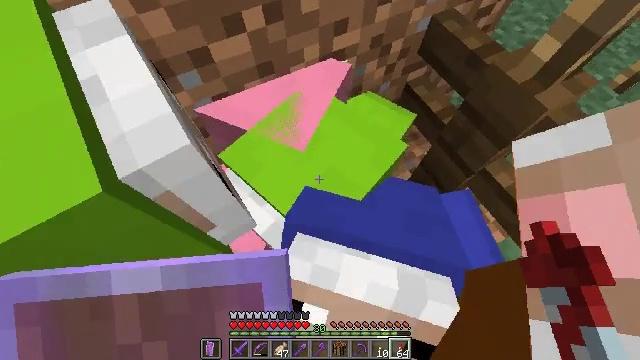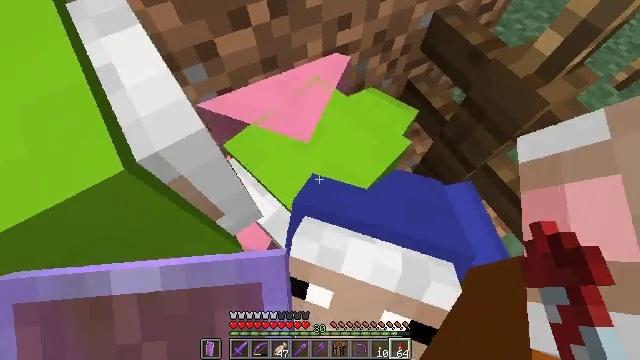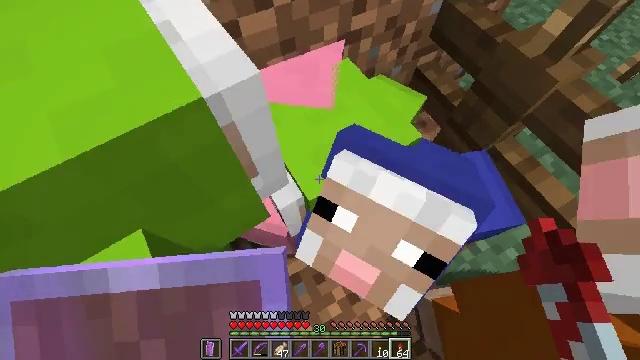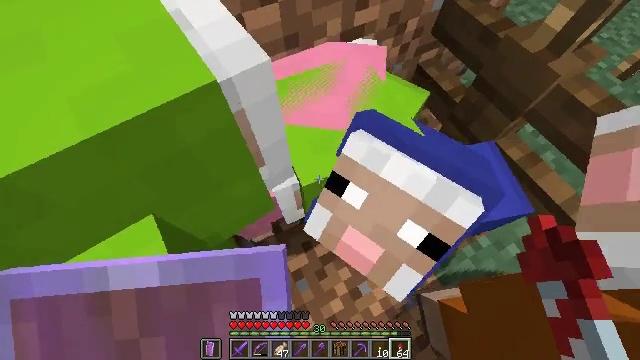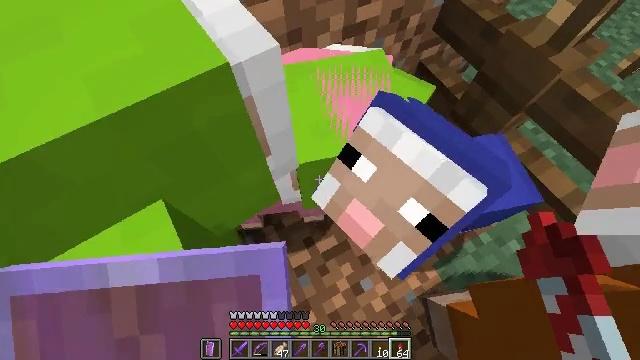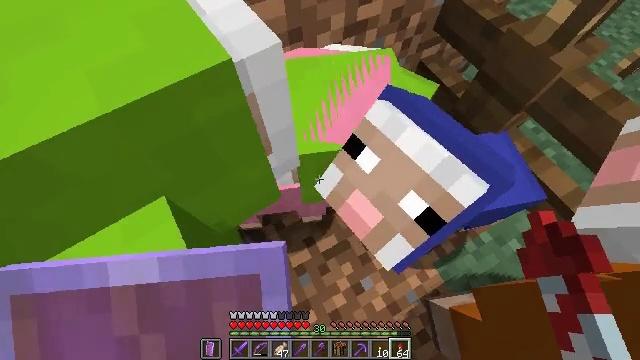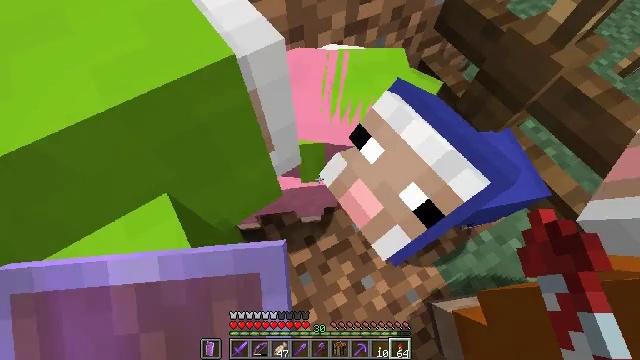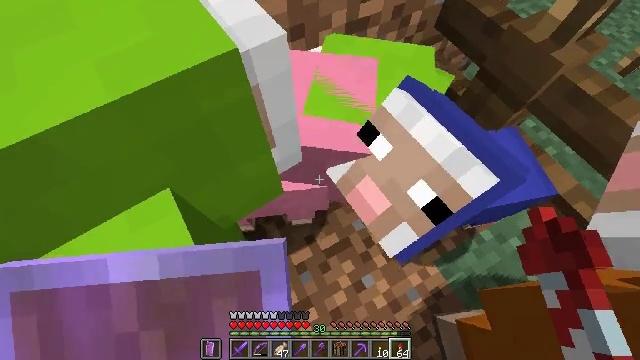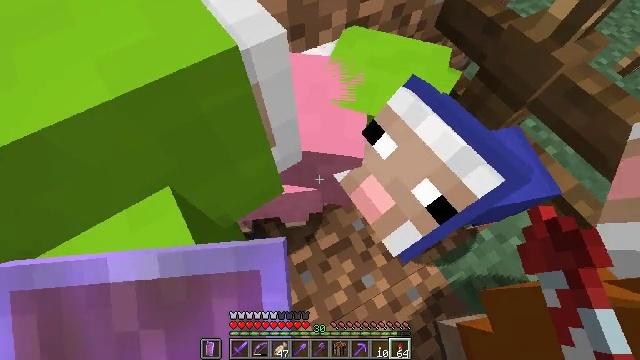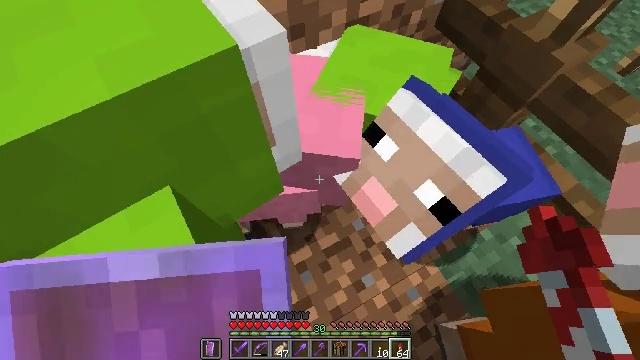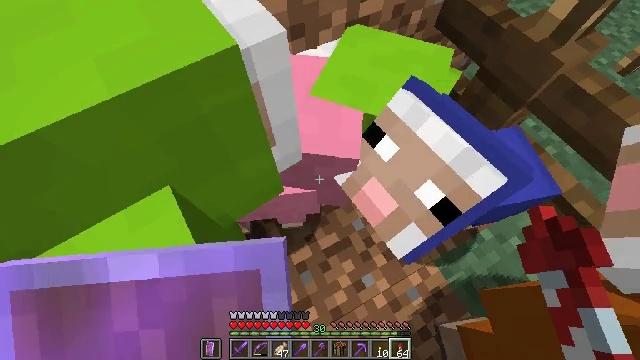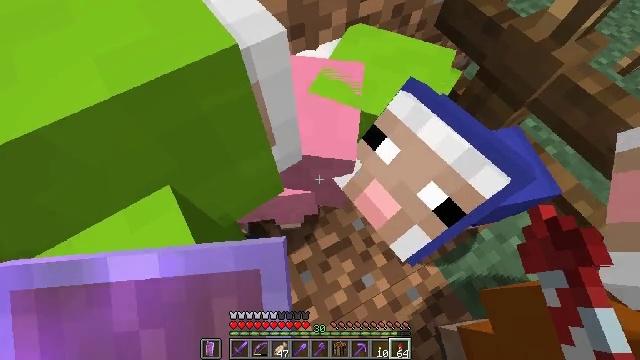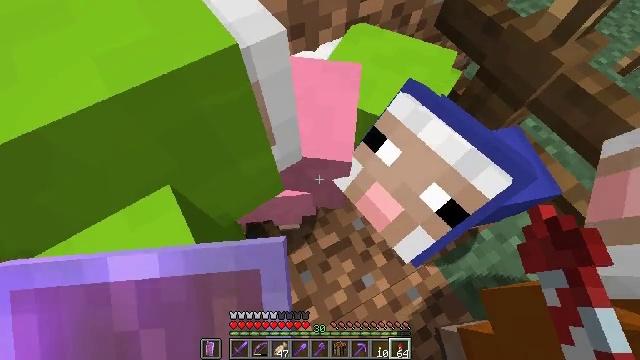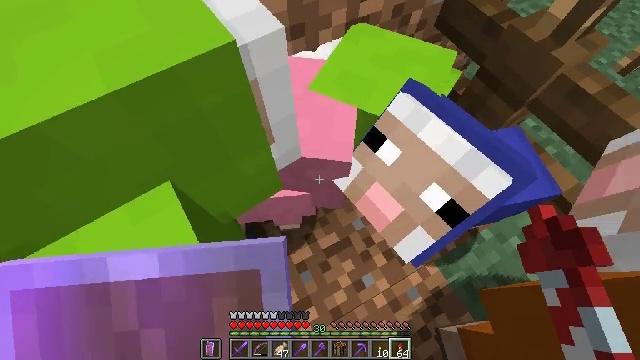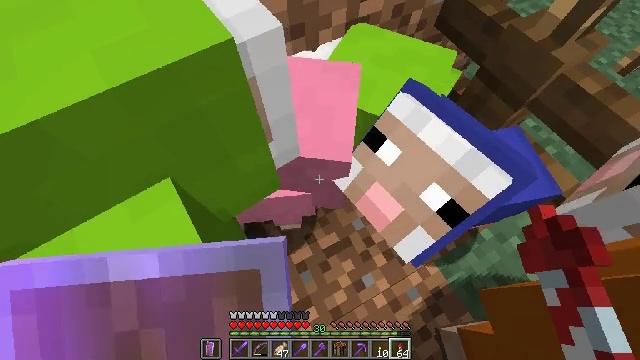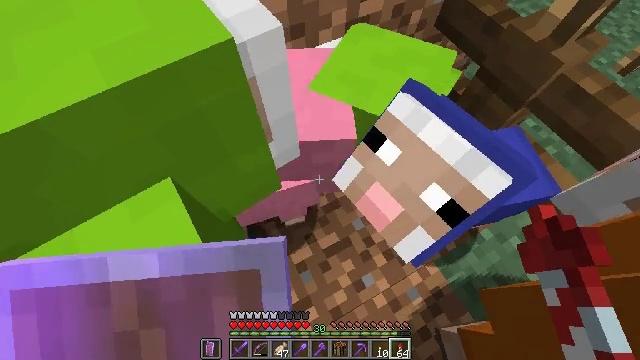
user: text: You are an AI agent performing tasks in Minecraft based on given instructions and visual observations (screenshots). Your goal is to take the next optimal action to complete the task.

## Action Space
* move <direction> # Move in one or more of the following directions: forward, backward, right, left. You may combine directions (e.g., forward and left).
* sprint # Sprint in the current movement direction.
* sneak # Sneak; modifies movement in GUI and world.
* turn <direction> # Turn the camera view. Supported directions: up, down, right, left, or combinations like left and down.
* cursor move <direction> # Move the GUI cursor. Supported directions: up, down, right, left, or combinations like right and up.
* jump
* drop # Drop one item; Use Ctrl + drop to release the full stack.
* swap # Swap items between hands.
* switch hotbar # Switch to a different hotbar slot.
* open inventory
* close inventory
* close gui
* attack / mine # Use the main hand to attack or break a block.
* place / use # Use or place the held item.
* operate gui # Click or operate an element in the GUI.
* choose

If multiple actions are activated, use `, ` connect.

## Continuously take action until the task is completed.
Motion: motion action
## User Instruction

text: Remove the sticky piston from its position.
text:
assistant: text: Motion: no_op
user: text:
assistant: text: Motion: no_op
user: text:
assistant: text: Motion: no_op
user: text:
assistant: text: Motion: no_op
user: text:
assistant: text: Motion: no_op
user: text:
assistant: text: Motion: no_op
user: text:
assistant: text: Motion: no_op
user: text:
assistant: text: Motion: no_op
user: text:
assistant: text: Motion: no_op
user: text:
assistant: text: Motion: no_op
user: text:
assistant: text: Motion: no_op
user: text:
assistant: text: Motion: no_op
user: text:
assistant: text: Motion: no_op
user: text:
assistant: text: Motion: no_op
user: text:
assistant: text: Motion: no_op
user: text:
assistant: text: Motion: no_op
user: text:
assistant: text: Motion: no_op
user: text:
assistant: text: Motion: turn left
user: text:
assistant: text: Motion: turn left and up
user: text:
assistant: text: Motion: turn left and up
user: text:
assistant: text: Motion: turn left and up
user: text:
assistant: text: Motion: move forward
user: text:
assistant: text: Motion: move forward
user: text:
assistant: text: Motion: move forward
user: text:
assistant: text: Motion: move forward
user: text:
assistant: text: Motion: move forward
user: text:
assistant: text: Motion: move forward
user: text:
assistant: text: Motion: move forward
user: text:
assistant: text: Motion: move forward
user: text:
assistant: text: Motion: move forward, sprint